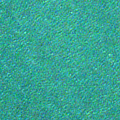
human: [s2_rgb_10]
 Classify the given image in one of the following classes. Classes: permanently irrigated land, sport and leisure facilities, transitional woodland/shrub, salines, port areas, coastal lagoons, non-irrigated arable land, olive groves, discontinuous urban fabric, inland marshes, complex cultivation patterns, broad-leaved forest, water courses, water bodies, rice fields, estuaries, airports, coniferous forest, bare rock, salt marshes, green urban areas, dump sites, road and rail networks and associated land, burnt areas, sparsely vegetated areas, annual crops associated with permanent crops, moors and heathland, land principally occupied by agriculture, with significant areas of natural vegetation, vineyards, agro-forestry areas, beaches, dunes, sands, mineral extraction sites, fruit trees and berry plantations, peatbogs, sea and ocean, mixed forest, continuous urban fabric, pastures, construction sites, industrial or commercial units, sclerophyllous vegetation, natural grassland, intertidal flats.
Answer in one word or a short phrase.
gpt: sea and ocean